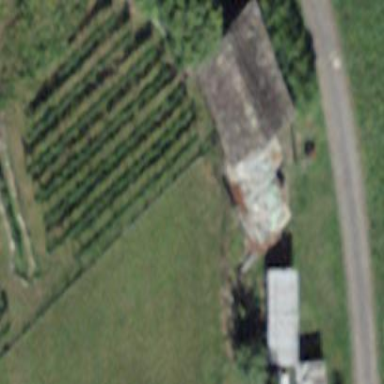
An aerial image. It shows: Vineyard where grapes are grown.